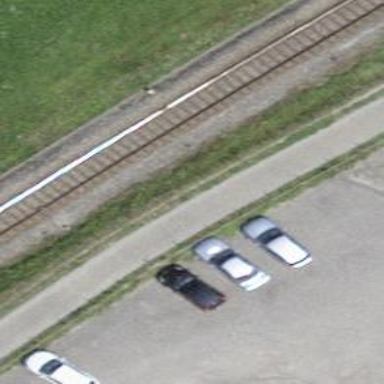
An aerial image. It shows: Asphalt cycleway.